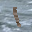
Label: 1